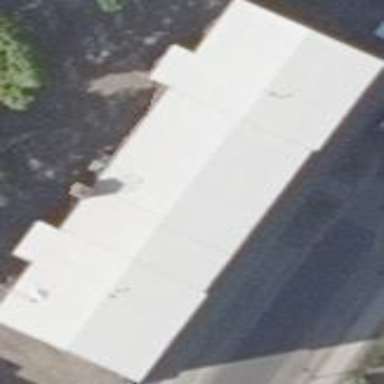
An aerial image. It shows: School building.